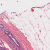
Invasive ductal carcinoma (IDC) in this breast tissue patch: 1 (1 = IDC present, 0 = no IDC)